Question: How can one get a SVG image with texts with , all centred both ?
What I would like to achieve:

What I have tried so far (<URL>:
'''
<text x="50" y="30"
style="text-anchor: middle;alignment-baseline:middle"
fill="black" font-family="'Arial'" font-size="20">
H1 HEADLINE</text>
<text x="50" y="45"
style="text-anchor: middle;alignment-baseline:middle"
fill="black" font-family="'Arial'" font-size="15">
H2 HEADLINE</text>
'''
Thanks in advance for any tips :) I cannot use JavaScript.
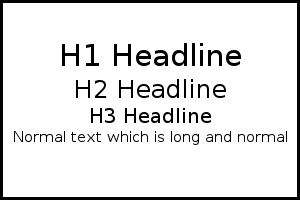
Answer: From <URL>:
> SVG performs no automatic line breaking or word wrapping. To achieve the effect of multiple lines of text, use one of the following methods:- - -
As such, you need to either manually calculate the vertical location to get vertical centering, or use '<foreignObject>' to embed HTML+CSS within your SVG (at the correct location) which perform vertical centering, e.g. using 'display:table-cell; vertical-align:middle'.